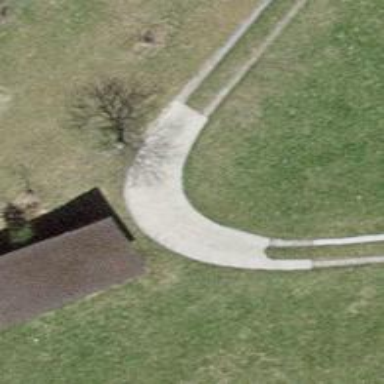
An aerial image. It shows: Gravel track with grade2 tracktype.